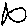
Label: fish